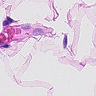
Metastatic tissue present: no